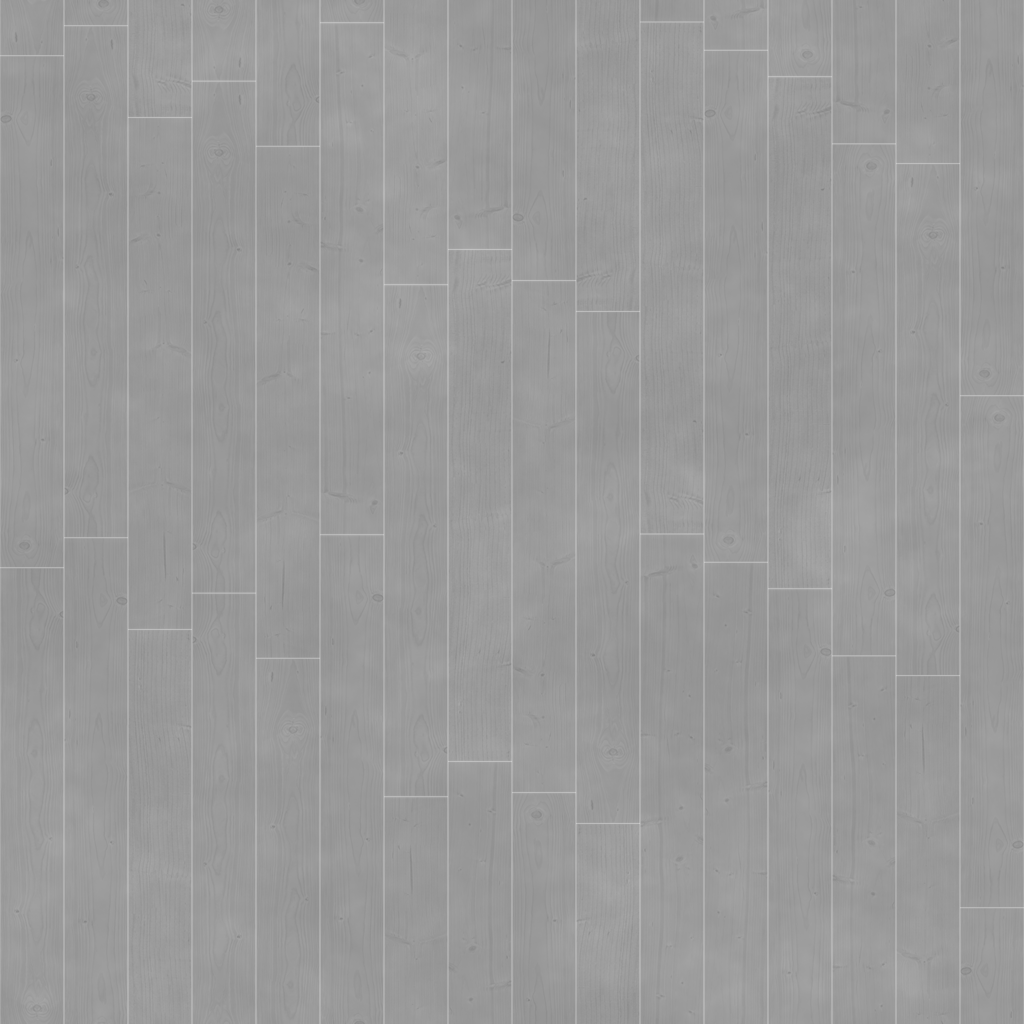
Texture map type: Roughness